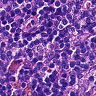
Metastatic tissue present: no